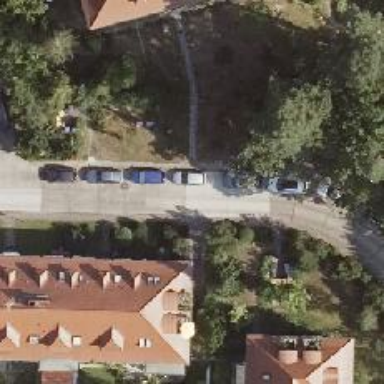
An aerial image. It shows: Residential road made of concrete plates.